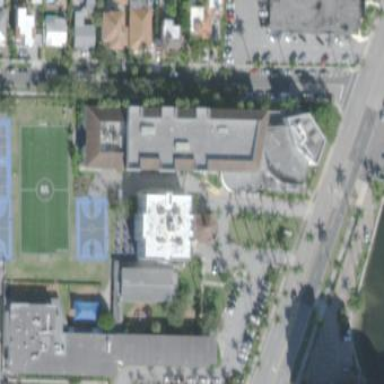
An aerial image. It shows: School.